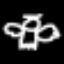
Label: angel